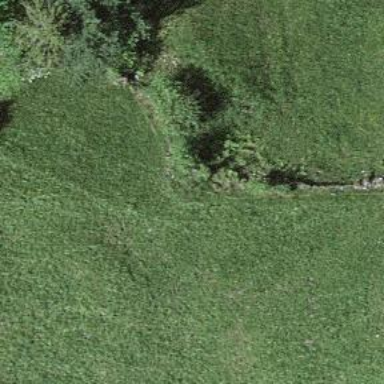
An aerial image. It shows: Dry stone wall barrier.